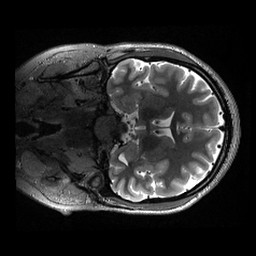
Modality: T2w
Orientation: coronal
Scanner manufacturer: siemens
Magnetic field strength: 3 T
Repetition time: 3.2 s
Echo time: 0.564 s